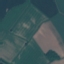
Land use / land cover class: AnnualCrop